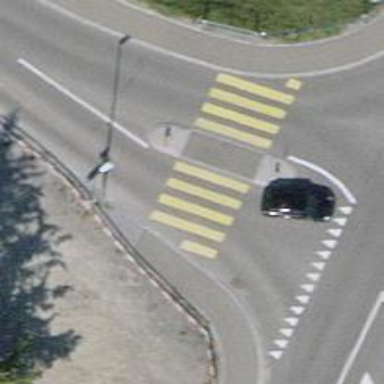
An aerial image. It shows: Marked zebra crossing with island in the middle.